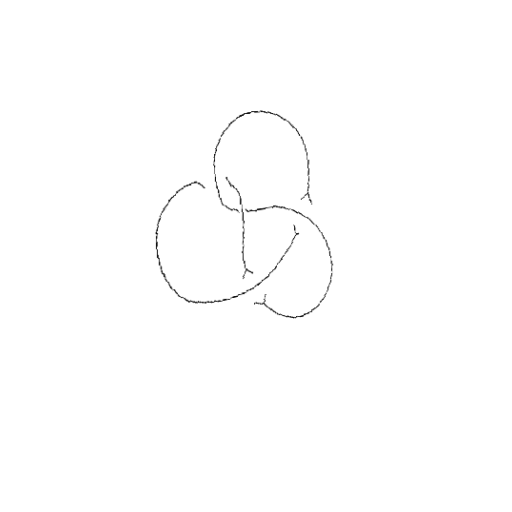
Crossing number: 4